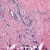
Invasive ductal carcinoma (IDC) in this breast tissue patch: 1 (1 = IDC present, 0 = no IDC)